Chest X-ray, AP view. Patient: 46 years old, sex M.
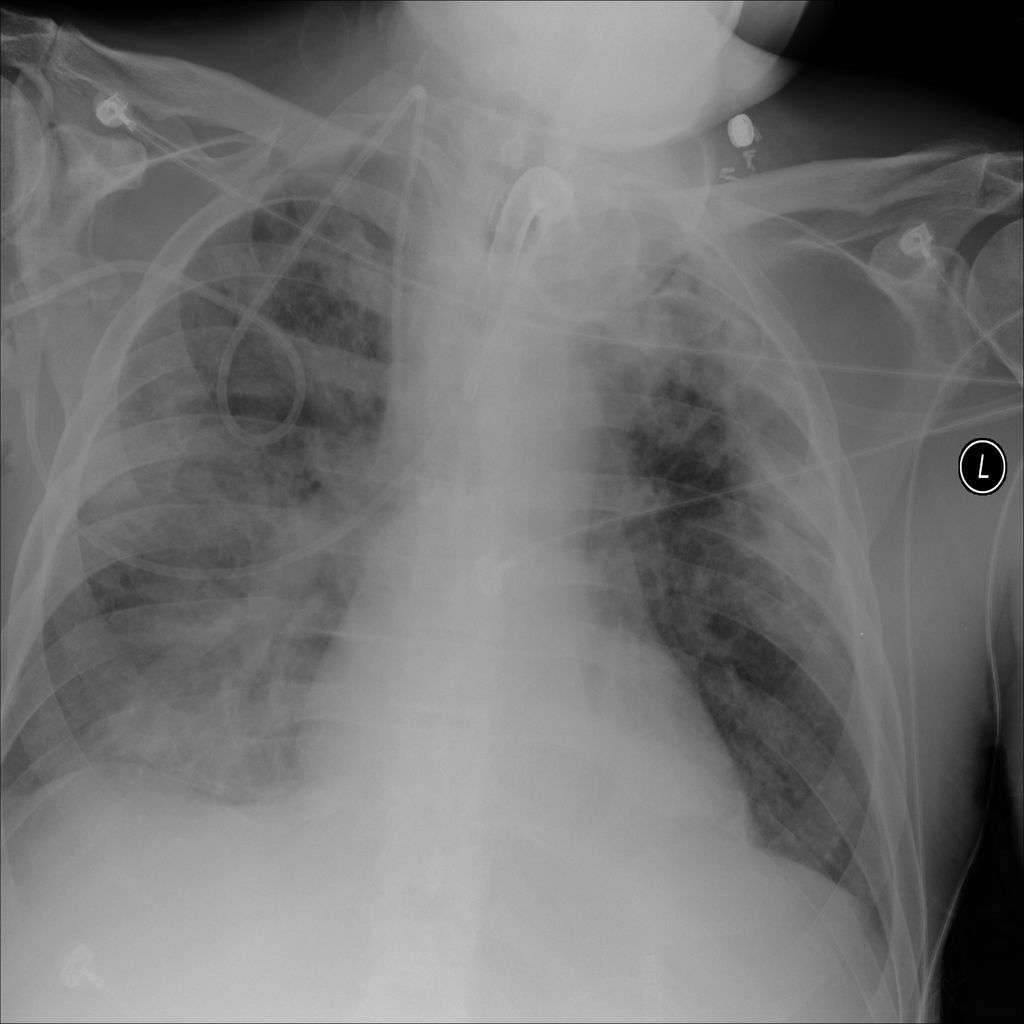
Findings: Edema